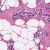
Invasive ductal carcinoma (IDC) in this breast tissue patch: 1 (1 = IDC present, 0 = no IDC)